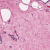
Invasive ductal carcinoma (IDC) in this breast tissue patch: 0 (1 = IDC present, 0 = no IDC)